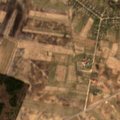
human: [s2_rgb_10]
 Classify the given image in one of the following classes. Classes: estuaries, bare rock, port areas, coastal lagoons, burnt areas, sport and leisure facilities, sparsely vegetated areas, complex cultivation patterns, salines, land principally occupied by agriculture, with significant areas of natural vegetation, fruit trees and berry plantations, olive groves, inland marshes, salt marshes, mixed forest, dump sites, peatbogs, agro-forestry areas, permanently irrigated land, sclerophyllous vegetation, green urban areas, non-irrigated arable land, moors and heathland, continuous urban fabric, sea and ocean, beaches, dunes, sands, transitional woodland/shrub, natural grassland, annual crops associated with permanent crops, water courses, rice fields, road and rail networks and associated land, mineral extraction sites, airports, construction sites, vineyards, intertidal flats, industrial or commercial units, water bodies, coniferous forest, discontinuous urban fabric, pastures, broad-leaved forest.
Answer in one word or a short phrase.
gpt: discontinuous urban fabric, non-irrigated arable land, complex cultivation patterns, coniferous forest